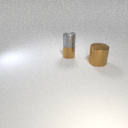
large brown metal cylinder to the right of small brown metal cylinder